Question: :
Below is the form that user must enter and the top right is a button which allows user to navigate to another screen.

: the top right button is disabled until the user has input all of the required fields. Once the user has input all required fields, the button will be enabled and user will be allows to press it allowing navigation to next screen
:how can I achieve this task
Please help if you have any clues for this
Thanks
PS: I apology for unclear question at the beginning. I have just updated the question.
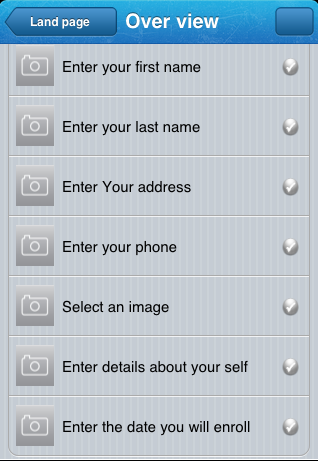
Answer: UIButton inherits from UIControl
Simply use the button.enabled property.
'''
button.enabled = false;
// Detect when all inputs are valid
button.enabled = true;
'''
<URL>